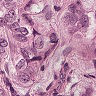
Metastatic tissue present: yes